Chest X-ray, PA view. Patient: 83 years old, sex F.
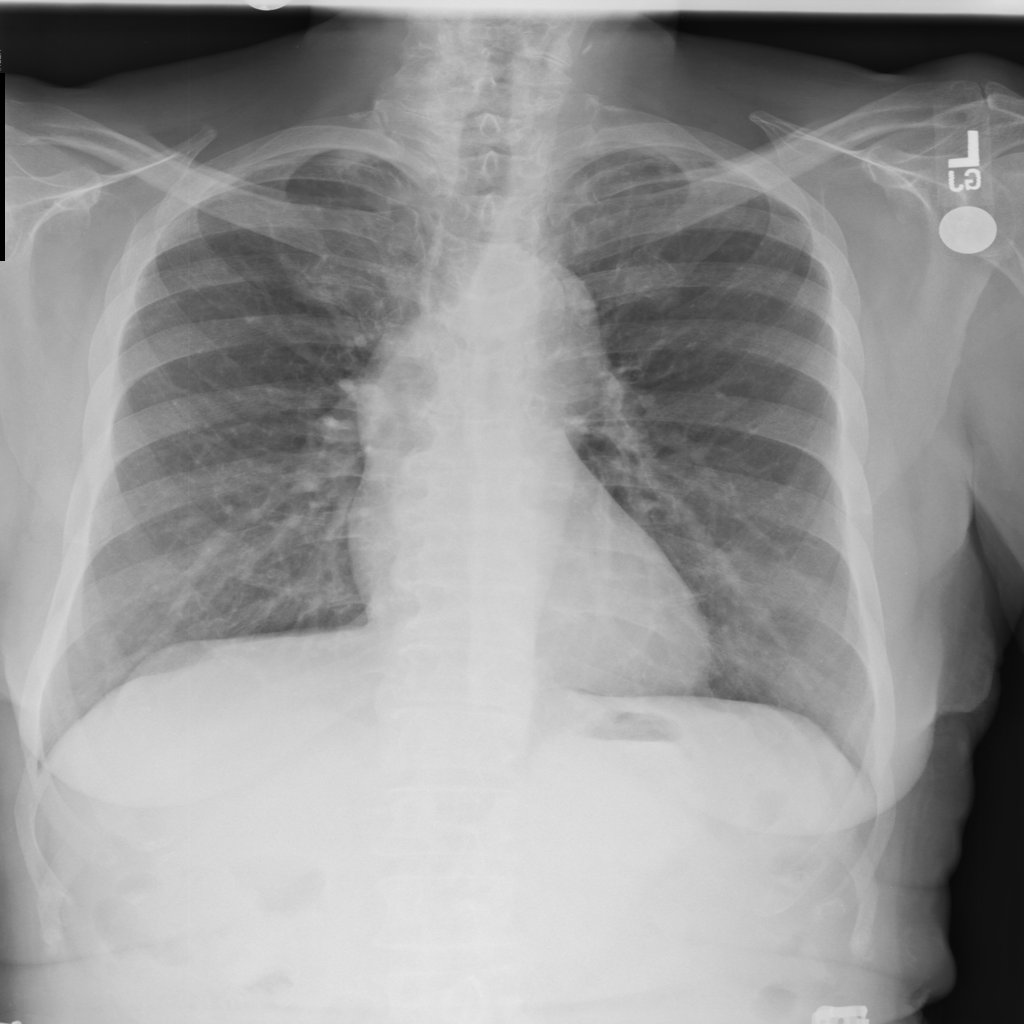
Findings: Fibrosis